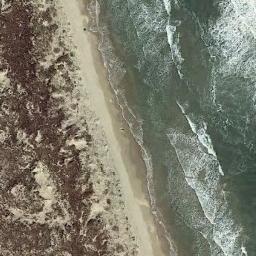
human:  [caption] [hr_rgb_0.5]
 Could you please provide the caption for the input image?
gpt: The green oceans and white beaches and rock .

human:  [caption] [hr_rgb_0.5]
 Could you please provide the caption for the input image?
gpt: The beach with khaki sand and dense green plants on the beach .

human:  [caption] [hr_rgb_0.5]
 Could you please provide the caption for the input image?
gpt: The sea has ripples .

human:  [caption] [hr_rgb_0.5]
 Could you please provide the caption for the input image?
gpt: The beach is made up of deep green seawater and a coast with sparse green plants .

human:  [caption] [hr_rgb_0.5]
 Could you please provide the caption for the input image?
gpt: Many stones of different sizes are on the beach .